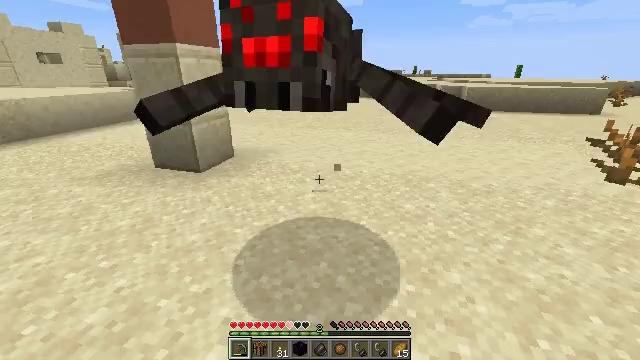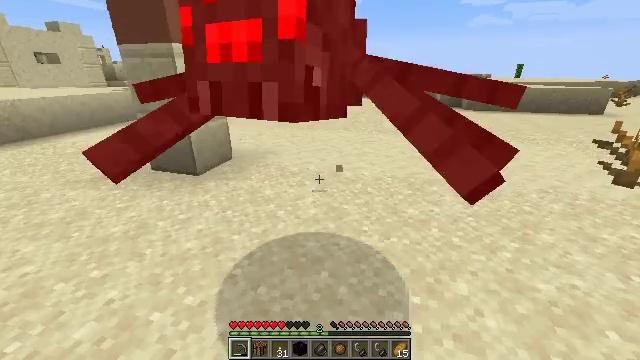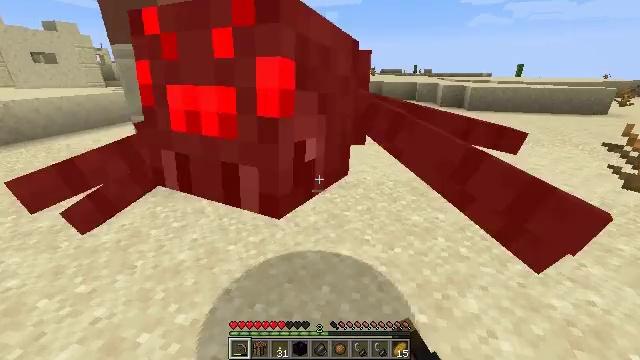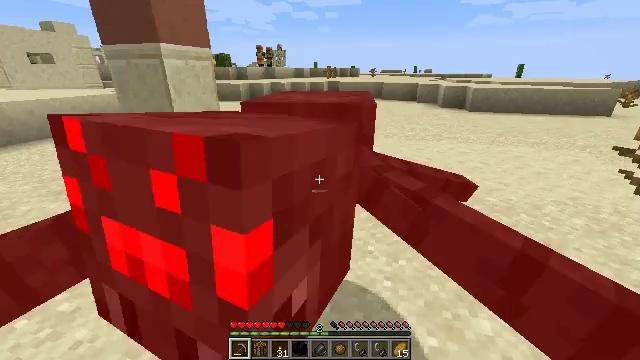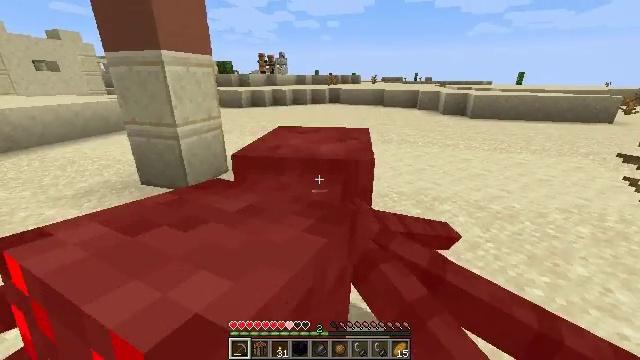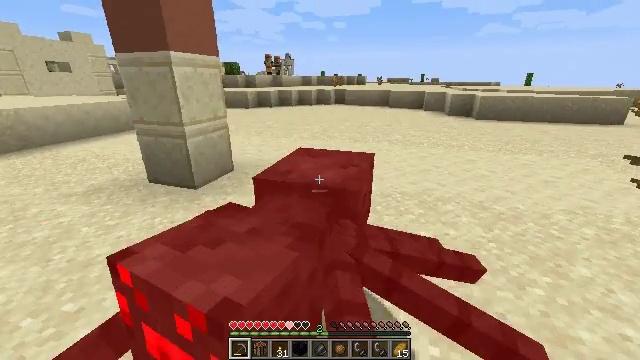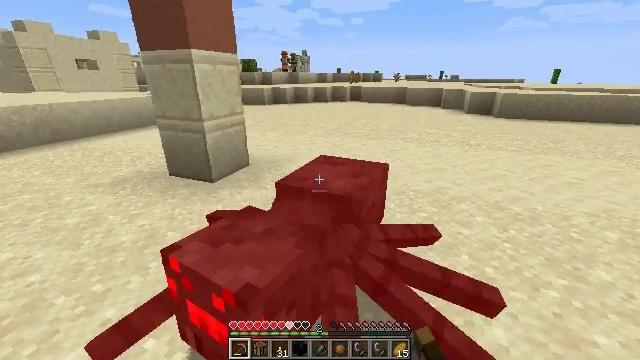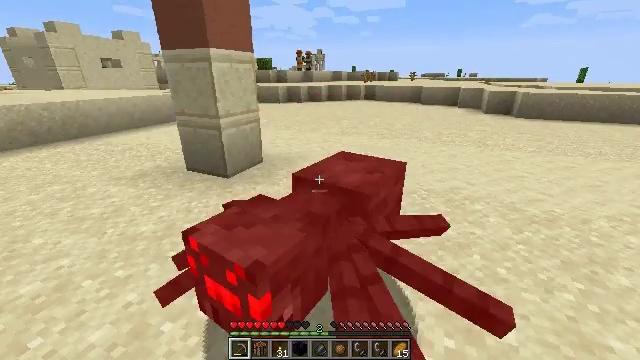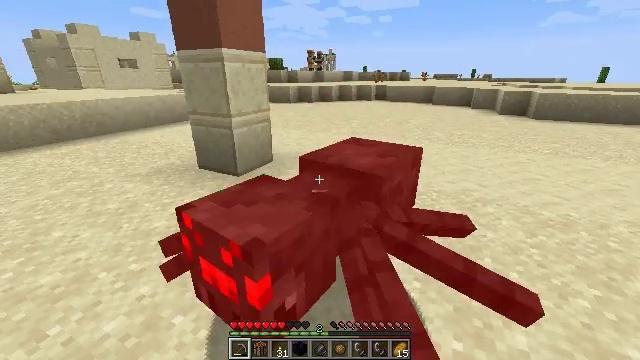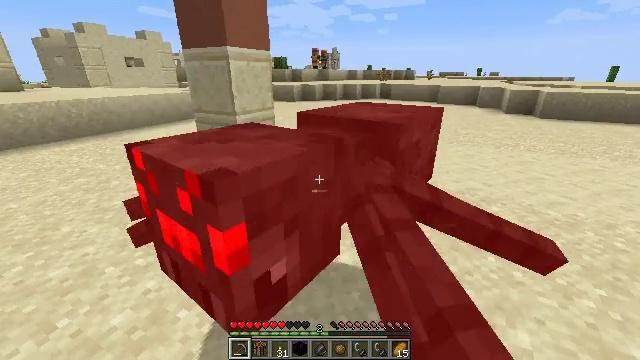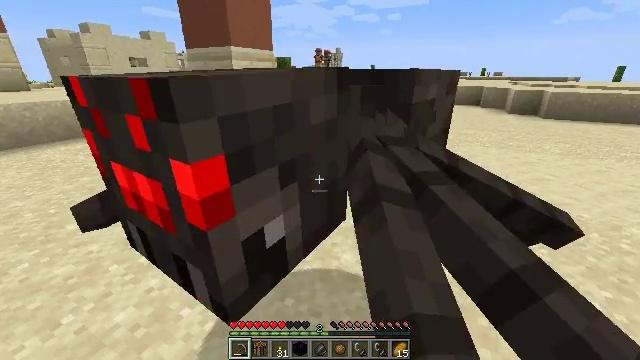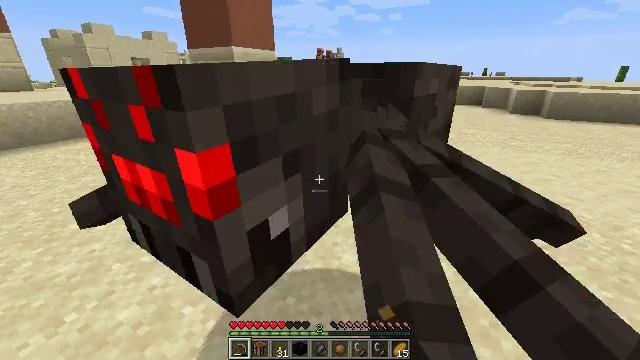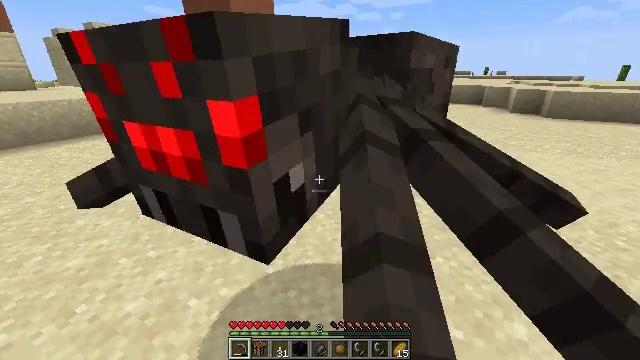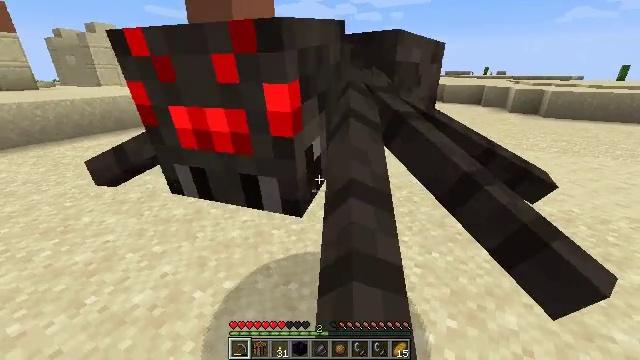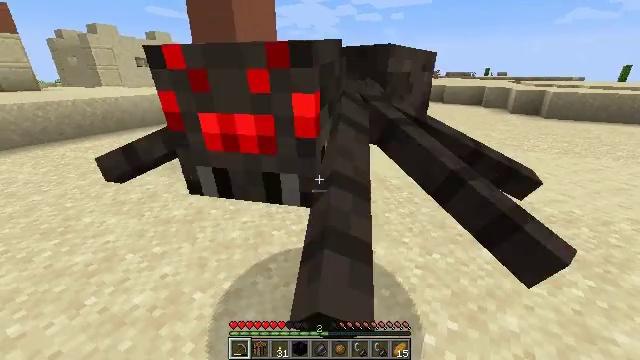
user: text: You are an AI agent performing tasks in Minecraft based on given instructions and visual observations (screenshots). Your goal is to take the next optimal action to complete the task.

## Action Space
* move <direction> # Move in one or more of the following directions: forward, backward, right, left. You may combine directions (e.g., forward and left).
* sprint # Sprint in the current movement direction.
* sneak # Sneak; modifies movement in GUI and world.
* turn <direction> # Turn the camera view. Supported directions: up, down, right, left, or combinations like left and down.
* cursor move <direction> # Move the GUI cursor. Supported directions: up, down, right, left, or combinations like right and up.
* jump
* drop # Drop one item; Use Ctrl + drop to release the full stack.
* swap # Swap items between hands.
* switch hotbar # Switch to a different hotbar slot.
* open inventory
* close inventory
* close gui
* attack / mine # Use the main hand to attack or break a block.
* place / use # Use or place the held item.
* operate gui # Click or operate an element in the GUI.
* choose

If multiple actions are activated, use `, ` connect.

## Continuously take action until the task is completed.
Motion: motion action
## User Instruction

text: Hunt a spider.
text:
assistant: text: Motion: move forward, attack / mine
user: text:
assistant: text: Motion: move forward, attack / mine
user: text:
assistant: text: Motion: attack / mine
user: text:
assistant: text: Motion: turn up
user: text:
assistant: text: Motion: turn left, attack / mine
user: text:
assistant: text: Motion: turn left, attack / mine
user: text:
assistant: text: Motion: turn left, attack / mine
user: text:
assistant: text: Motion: turn left, attack / mine
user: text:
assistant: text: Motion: no_op
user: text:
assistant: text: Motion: attack / mine
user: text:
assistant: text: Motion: attack / mine
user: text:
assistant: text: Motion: attack / mine
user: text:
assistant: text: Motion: no_op
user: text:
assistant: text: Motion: move forward, attack / mine
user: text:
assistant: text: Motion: attack / mine